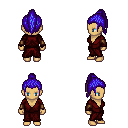
a pixel art fantasy rpg character, female body template, human, tanned skin, red robe, red pants, blue long topknot hairstyle, cloth bracers, four views (front, back, left, right), 2x2 character sprite sheet, small pixel art, hard edges, no anti-aliasing